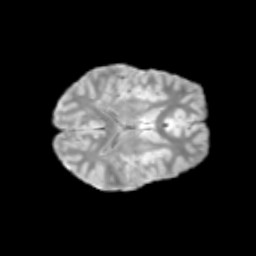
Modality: T2w
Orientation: axial
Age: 13
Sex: male
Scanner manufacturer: siemens
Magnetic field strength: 3 T
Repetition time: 3.8 s
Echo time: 0.07 s